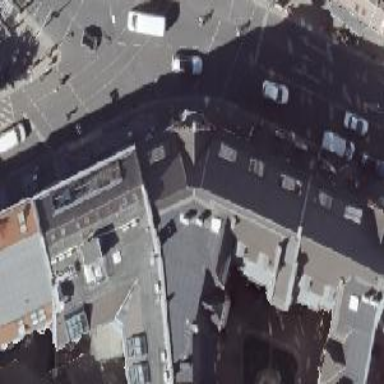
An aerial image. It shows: Clothing store.